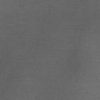
Label: dusty